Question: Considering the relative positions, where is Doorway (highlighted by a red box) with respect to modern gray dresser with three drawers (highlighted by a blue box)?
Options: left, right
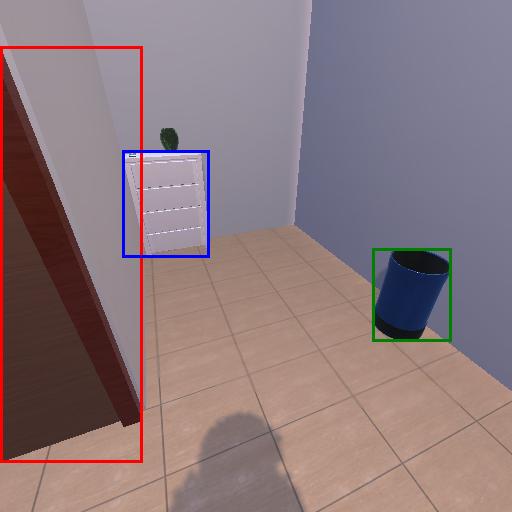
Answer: left